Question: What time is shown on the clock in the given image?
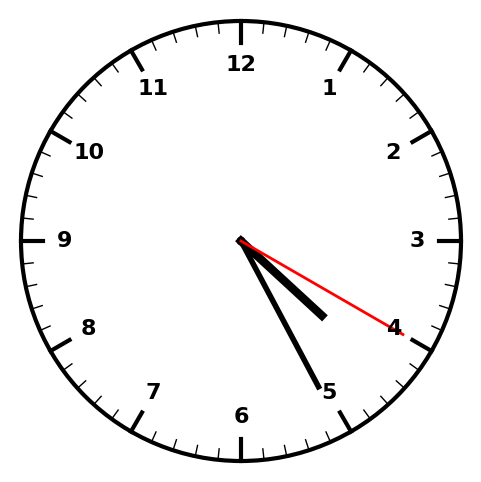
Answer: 04:25:20